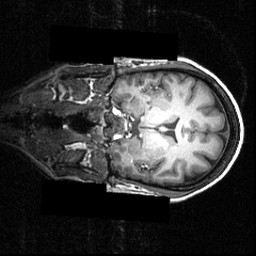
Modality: T1w
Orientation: coronal
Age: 29
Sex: female
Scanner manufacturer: siemens
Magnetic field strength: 3.951 T
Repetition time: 1.5 s
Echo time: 0.00335 s